Aerial crown-view tile of a tropical tree (Barro Colorado Island, Panama), acquired 20250915:
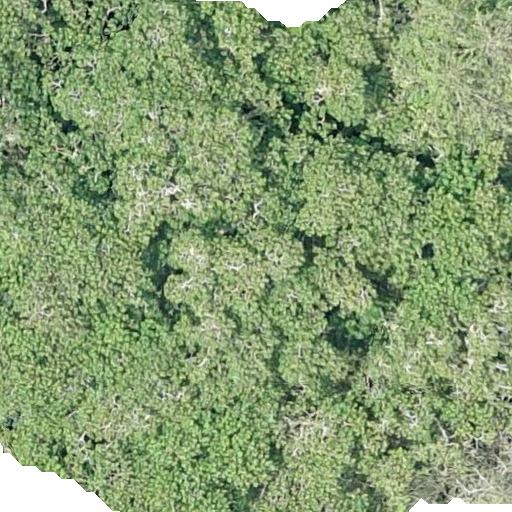
Species: Hura crepitans
GBIF accepted scientific name: Hura crepitans
Crown area: 545.208 m²